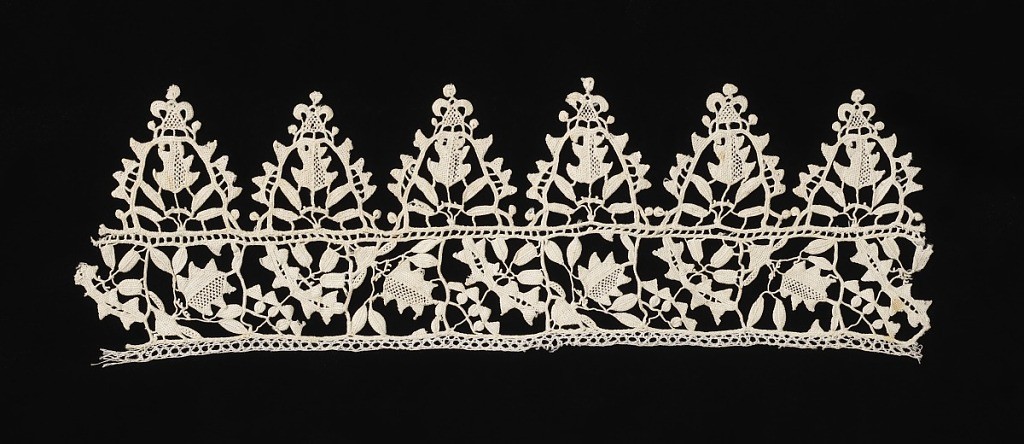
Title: Border
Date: late 16th–early 17th century
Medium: linen Technique: grid of laid cords with needle lace (reticella style), edge of punto in aria
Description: Border of single squares edged on one side with triangular, rounded pendants. Modes: portes, brides.